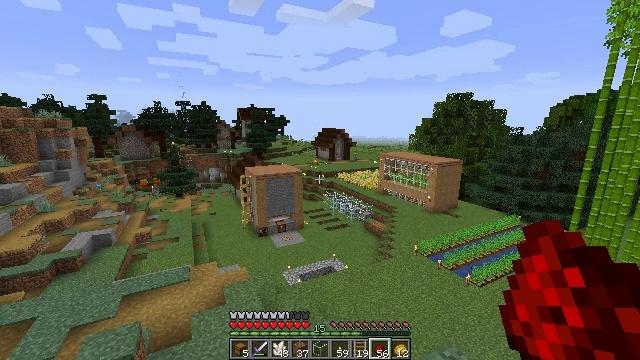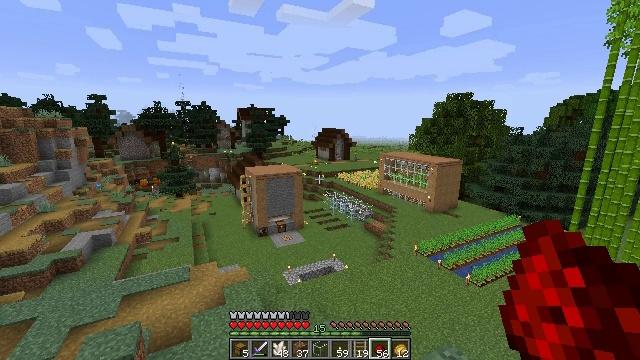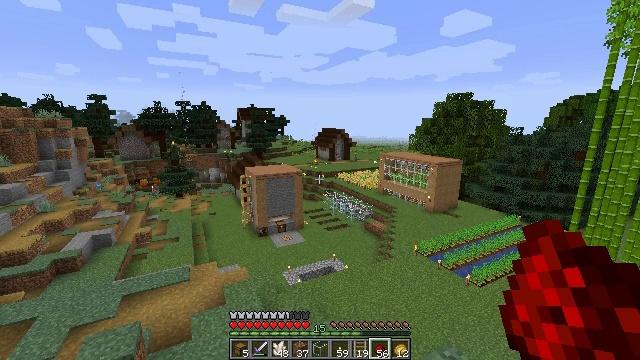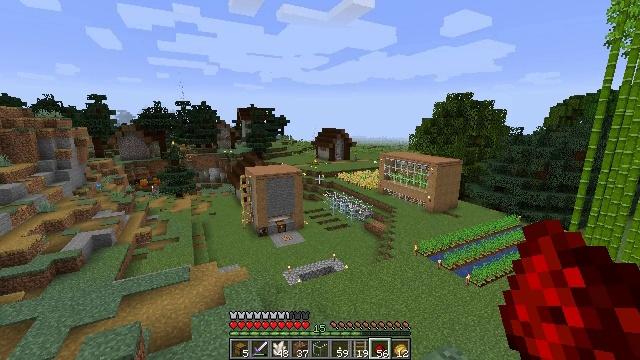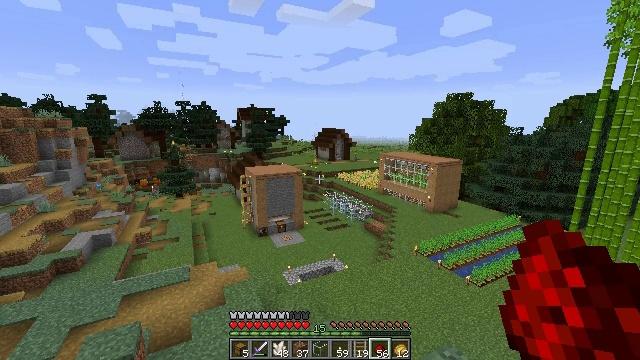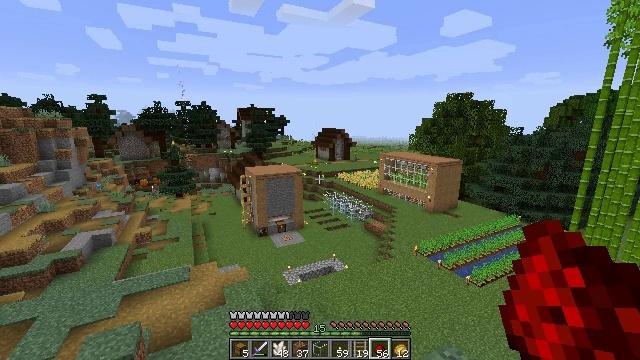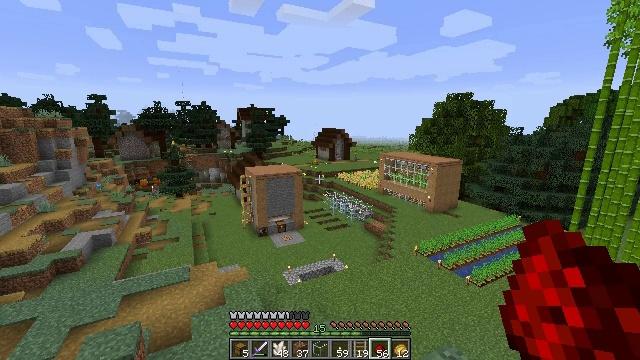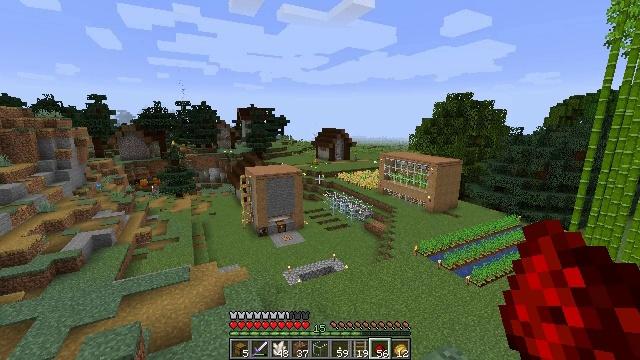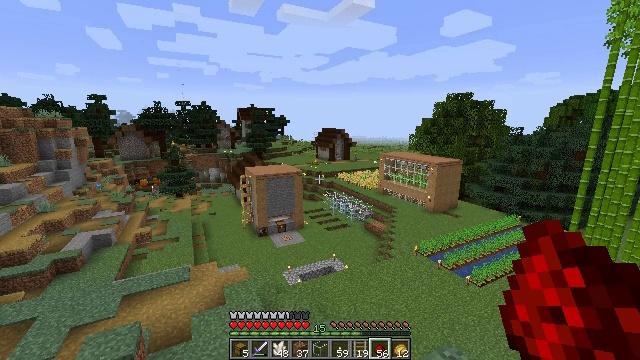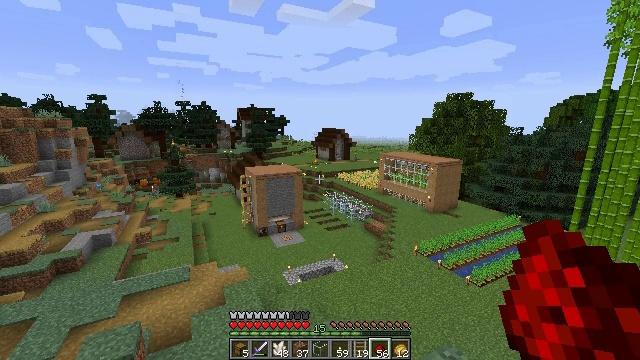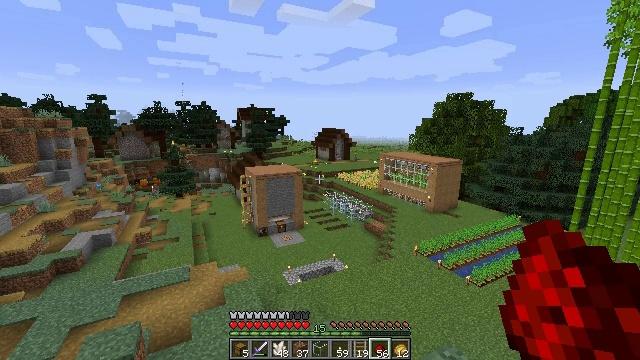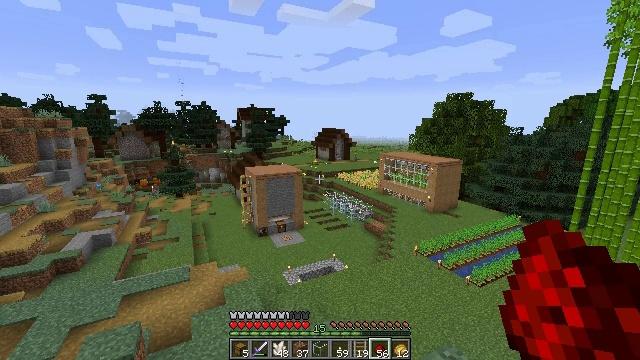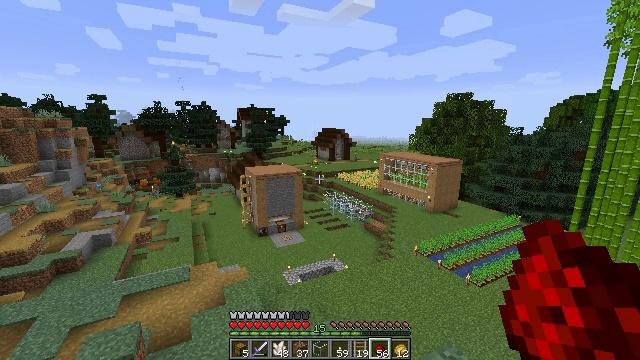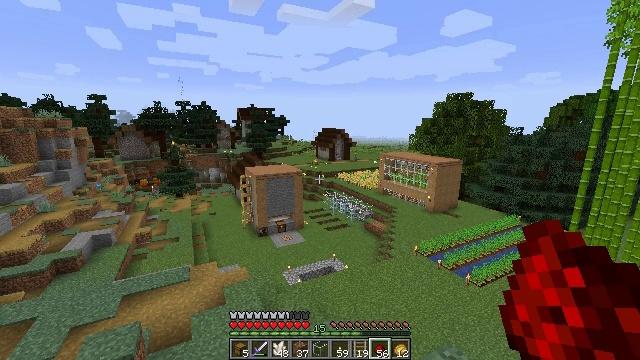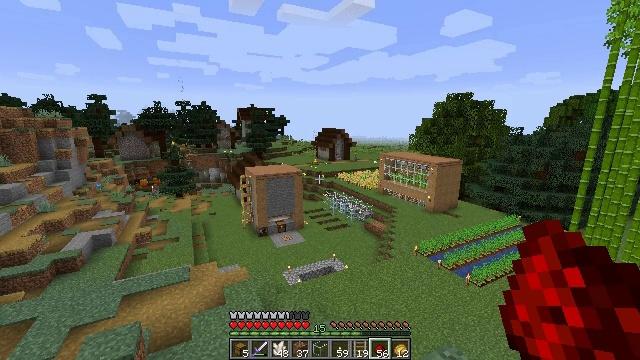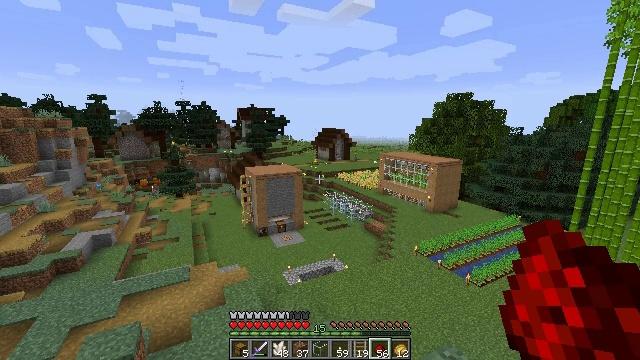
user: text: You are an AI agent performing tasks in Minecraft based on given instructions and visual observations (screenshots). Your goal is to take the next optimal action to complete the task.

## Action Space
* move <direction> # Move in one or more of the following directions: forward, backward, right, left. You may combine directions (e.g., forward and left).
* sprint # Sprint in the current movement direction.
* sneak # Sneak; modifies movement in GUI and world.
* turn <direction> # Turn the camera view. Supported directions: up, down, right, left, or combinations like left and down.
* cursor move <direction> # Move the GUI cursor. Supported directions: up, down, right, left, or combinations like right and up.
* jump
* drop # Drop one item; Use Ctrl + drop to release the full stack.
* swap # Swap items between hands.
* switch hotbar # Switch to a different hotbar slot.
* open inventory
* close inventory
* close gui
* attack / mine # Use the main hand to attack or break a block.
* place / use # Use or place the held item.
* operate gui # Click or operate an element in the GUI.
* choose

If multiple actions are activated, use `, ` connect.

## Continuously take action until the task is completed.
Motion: motion action
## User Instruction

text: Use the crafting grid to make black dye.
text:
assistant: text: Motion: no_op
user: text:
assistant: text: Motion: no_op
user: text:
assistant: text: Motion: no_op
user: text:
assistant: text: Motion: no_op
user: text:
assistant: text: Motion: no_op
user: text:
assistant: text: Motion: no_op
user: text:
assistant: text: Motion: no_op
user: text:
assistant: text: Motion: no_op
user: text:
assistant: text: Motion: no_op
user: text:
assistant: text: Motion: no_op
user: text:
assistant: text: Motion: no_op
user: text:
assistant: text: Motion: no_op
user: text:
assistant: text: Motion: no_op
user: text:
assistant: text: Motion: no_op
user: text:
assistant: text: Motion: no_op
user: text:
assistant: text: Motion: no_op
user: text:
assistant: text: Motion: no_op
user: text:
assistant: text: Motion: no_op
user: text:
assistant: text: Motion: no_op
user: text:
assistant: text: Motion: no_op
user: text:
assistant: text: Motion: no_op
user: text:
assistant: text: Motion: no_op
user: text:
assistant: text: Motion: no_op
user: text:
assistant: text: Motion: no_op
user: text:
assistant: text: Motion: no_op
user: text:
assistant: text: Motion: no_op
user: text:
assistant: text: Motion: no_op
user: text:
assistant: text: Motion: no_op
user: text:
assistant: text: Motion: no_op
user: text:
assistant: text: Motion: no_op